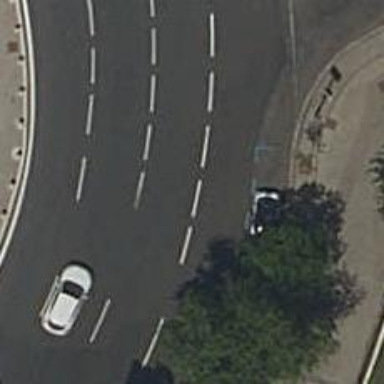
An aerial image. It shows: Secondary road with asphalt surface.